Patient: sex M, age 26
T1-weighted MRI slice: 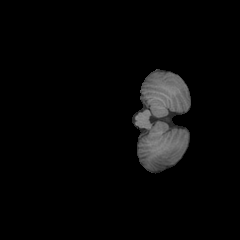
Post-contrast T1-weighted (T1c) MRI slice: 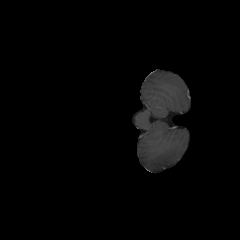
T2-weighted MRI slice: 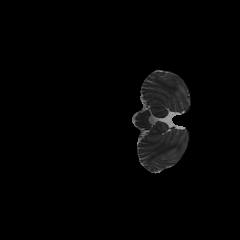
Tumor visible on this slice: no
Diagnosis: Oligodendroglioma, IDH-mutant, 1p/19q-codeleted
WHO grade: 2